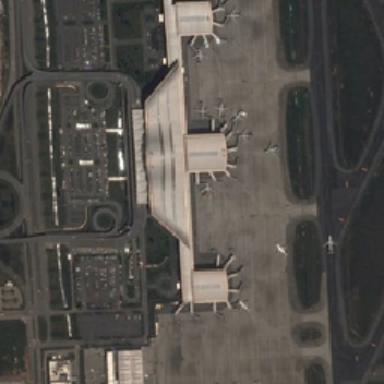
There is an airport in one corner of two crossed roads which has some planes parked near a star like building .